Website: crate-barrel
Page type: billing-address
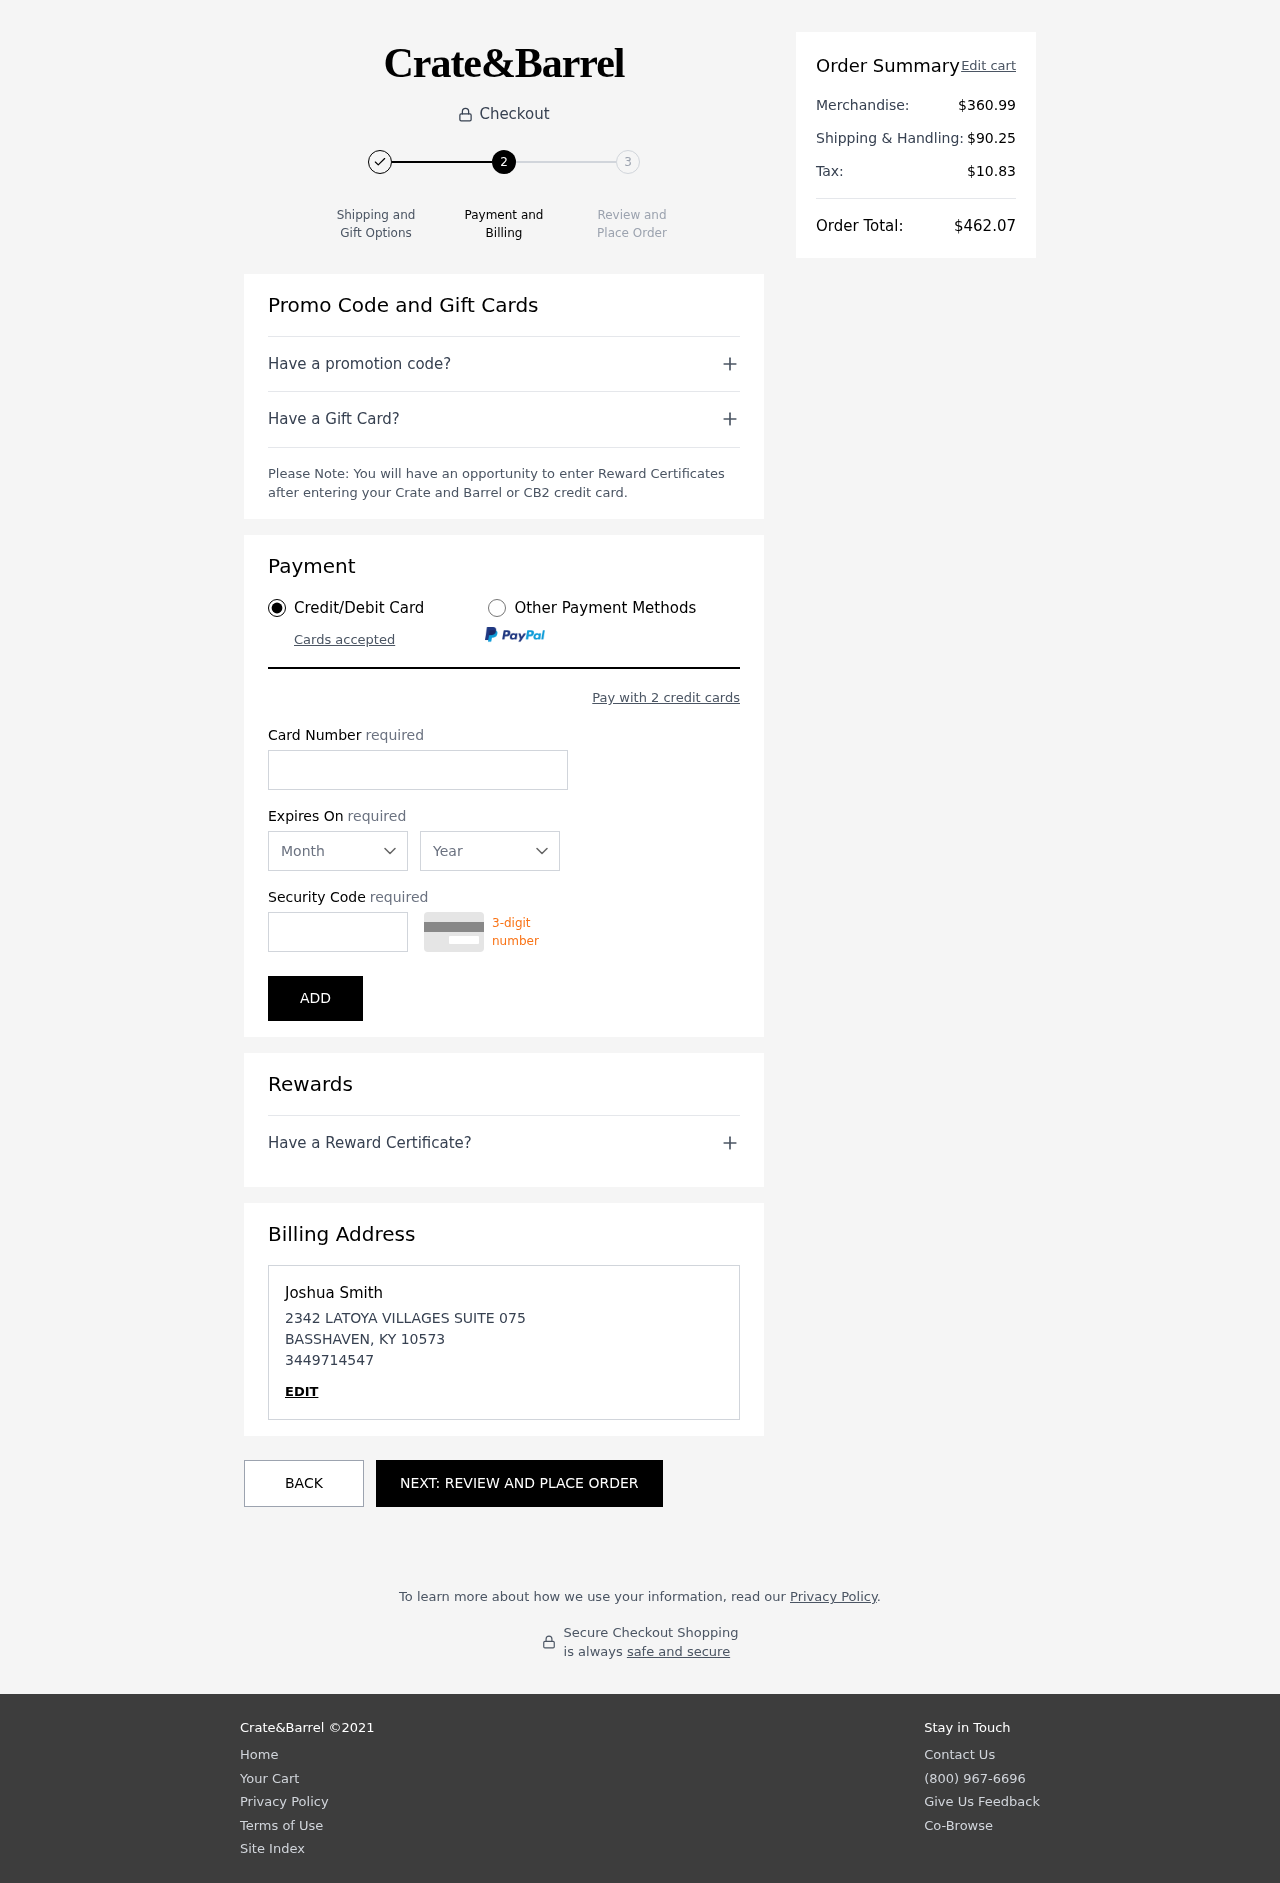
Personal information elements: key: PII_CARD_CVV
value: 503
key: PII_CARD_EXPIRY_MONTH
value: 02
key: PII_CARD_EXPIRY_YEAR
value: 29
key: PII_CARD_NUMBER
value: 6584 7788 3464 2805
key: PII_CITY
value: BASSHAVEN
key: PII_FULLNAME
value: Joshua Smith
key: PII_PHONE
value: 3449714547
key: PII_POSTCODE
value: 10573
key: PII_STATE_ABBR
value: KY
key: PII_STREET
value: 2342 LATOYA VILLAGES SUITE 075
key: PII_FIRSTNAME
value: Joshua
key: PII_LASTNAME
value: Smith
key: PII_PHONE_LINE
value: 4547
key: PII_PHONE_SUFFIX
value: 4547
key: PII_POSTCODE_FULL
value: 10573
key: PII_PHONE2
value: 3449714547
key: PII_PHONE3
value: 3449714547
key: PII_FULLNAME2
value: Joshua Smith
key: PII_FULLNAME3
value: Joshua Smith
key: PII_FIRSTNAME2
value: Joshua
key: PII_FIRSTNAME3
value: Joshua
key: PII_LASTNAME2
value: Smith
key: PII_LASTNAME3
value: Smith
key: PII_FIRSTNAME_DERIVED
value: Joshua
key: PII_LASTNAME_DERIVED
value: Smith
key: PII_PHONE_NUMERIC
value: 3449714547
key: PII_PHONE_LINE_NUMERIC
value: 4547
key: PII_PHONE_SUFFIX_NUMERIC
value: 4547
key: PII_POSTCODE_NUMERIC
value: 10573
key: PII_PHONE2_NUMERIC
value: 3449714547
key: PII_PHONE3_NUMERIC
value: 3449714547
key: PII_FULLNAME_DERIVED
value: Joshua Smith
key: PII_NAME_FULL_DERIVED
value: Joshua Smith
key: PII_PHONE_DIGITS
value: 3449714547
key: PII_PHONE_LAST4
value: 4547
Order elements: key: ORDER_SUBTOTAL
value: $360.99
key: ORDER_SHIPPING_COST
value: $90.25
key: ORDER_TAX
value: $10.83
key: ORDER_TOTAL
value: $462.07